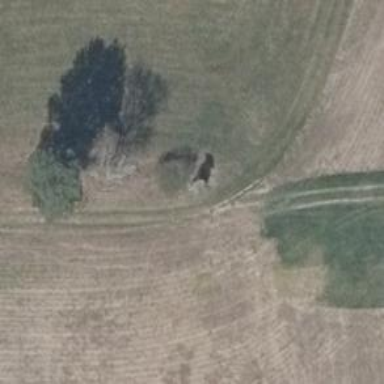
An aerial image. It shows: Hunting stand.